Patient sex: M
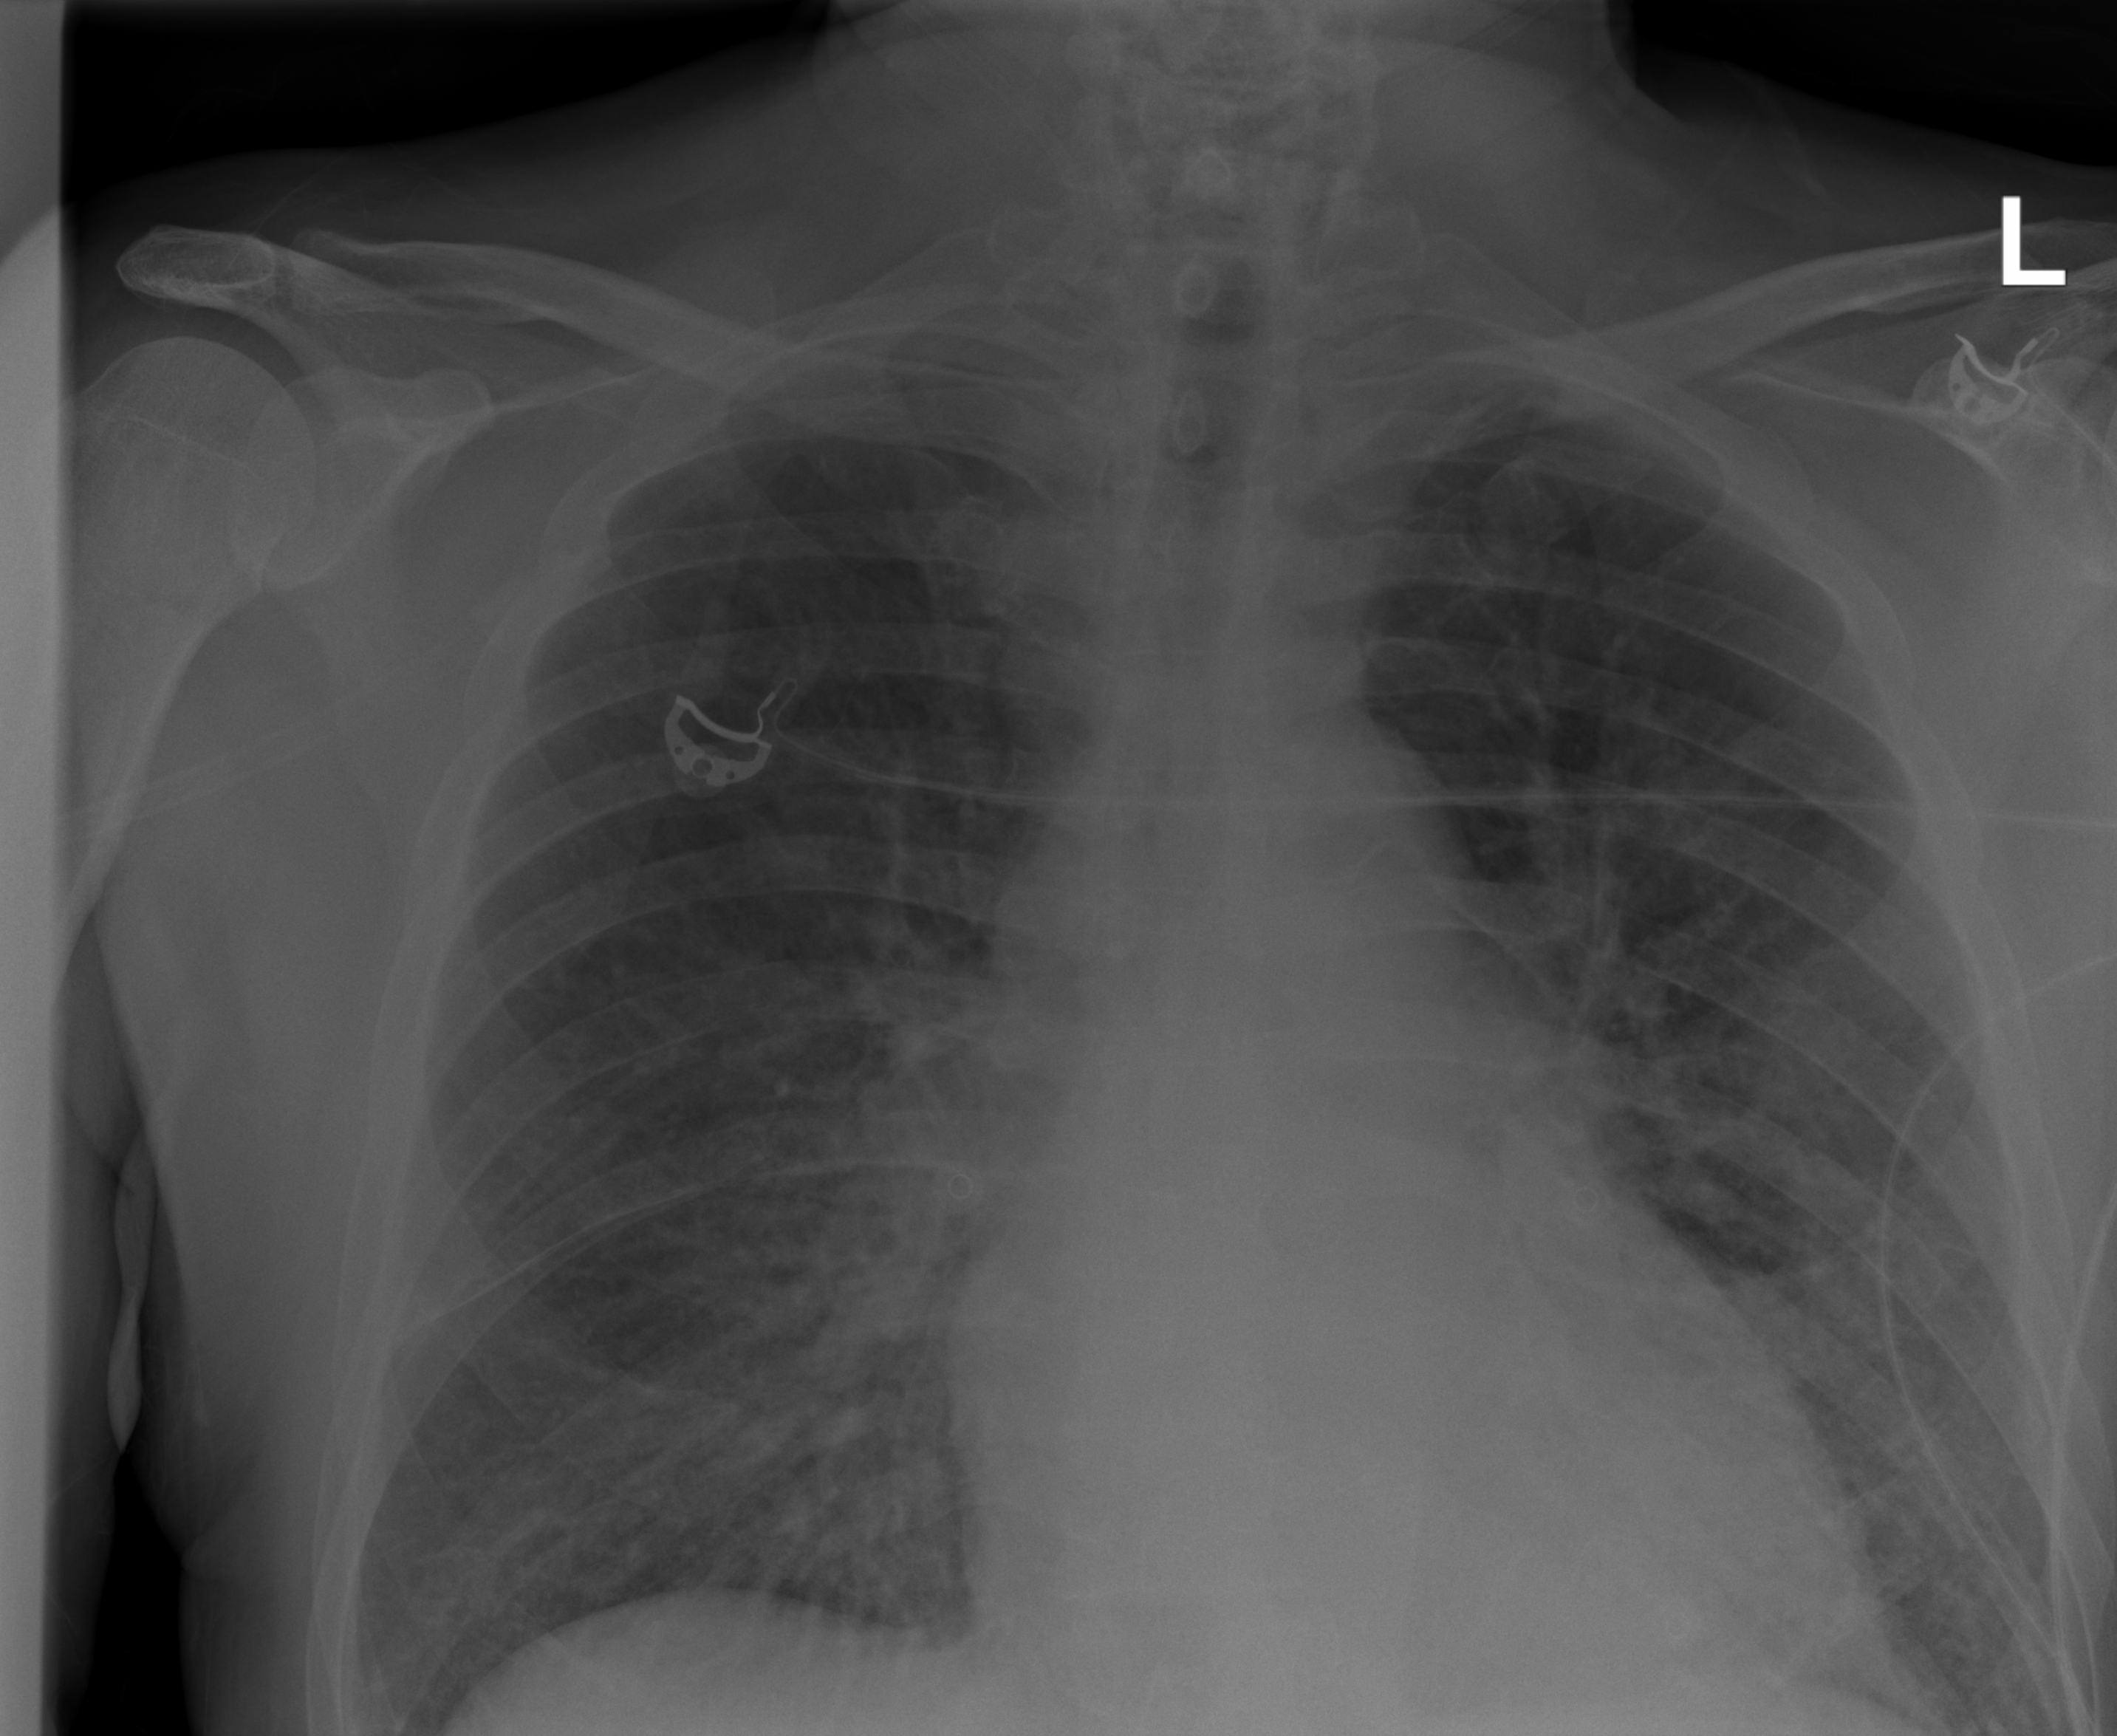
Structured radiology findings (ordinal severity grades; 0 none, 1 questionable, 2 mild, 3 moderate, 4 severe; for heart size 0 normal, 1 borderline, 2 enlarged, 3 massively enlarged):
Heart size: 1
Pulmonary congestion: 2
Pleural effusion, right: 0
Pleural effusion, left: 0
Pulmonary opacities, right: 2
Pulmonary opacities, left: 2
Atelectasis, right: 1
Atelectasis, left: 1